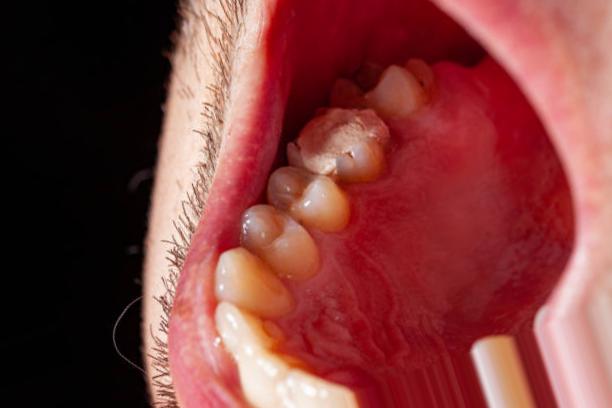
Condition: Caries